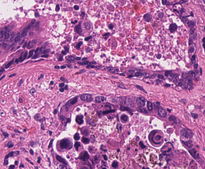
Tumor epithelial tissue: yes
Tumor-associated stroma tissue: yes
Normal tissue: no